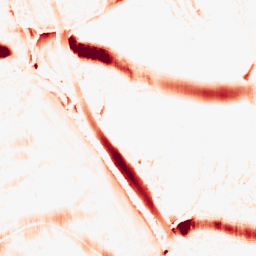
Category: morphological
Decomposition family: morphological_ellipse
Decomposition parameters: operation: opening
width: 30
height: 10
Upsampling method: bilinear
Upsampling parameters: scale: 2
Upsampling scale: 2